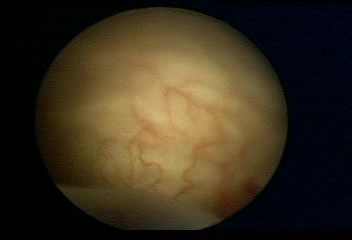
Modality: WLC
Class: Normal mucosa
Bladder cancer association: No